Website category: sports
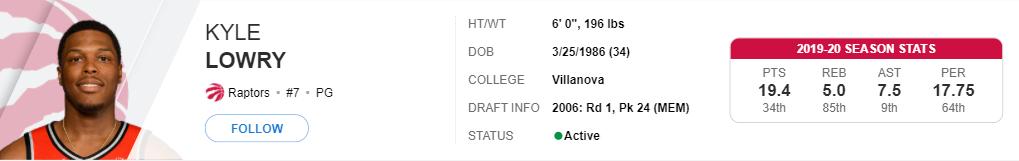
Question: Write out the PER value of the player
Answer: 17.75

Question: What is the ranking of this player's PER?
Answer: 64th

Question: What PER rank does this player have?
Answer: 64th

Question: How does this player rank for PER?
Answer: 64th

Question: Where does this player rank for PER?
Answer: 64th

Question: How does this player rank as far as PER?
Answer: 64th

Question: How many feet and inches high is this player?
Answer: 6' 0"

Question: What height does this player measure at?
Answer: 6' 0"

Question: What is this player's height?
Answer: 6' 0"

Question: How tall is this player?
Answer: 6' 0"

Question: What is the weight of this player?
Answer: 196 lbs

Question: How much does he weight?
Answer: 196 lbs

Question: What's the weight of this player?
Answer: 196 lbs

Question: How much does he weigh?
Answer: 196 lbs

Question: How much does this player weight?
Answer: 196 lbs